Question: Just getting into css and, though trying different approaches, I don't manage to design a content box with the borders I have in mind. It should look something like this:

In words: The borders should cross each other and continue for some maybe 30px, maybe we can call it overflow. Resulting in crosses at all four edges.
I have tried to design small cubic boxes each at every edge, and it kinda works. But I find it very hard to include them in my concept of responsiveness, as they don't shrink at the same rate that the actual box (lets call it '<box>') does. The '<box>' has side margins in percent, so when the page is being scaled down, the small boxes '<sbox>' are in my way and preventing the margins of '<box>' from reaching out all the way to the frames borders.
Any ideas on how to make that one more elegant?
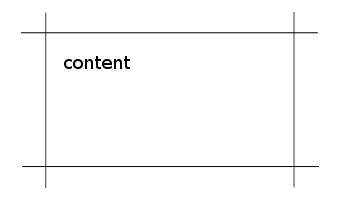
Answer: An example without pseudo classes
'''
.outer{
height: 1em;
margin: 0 1em 0 1em;
}
.content{
border: 1px solid #000;
border-left: none;
border-right: none;
}
.innerContent{
margin: 0 1em 0 1em;
}
.borderLeftRight{
border-left: 1px solid #000;
border-right: 1px solid #000;
}
'''
'''
<div class="outer borderLeftRight"></div>
<div class="content">
<div class="innerContent borderLeftRight">
Content
</div>
</div>
<div class="outer borderLeftRight"></div>
'''